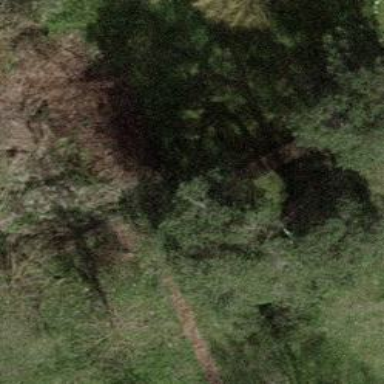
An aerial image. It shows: Evergreen needle-leaved tree.